Current action and preconditions to check: trajectory_clear

Your task: For each precondition in the list above, predict whether it will hold at this action.

Consider the current scene as observed from the mobile robot's camera, and analyze the predicted future states of all dynamic agents (e.g., people, animals, vehicles, or any moving entities) within the NEXT SECOND.

IMPORTANT: Only answer "very likely" if you are absolutely certain—based on strong, clear evidence—that a dynamic agent will violate the precondition in the predicted future state. Do NOT answer "very likely" for unlikely, ambiguous, or low-probability risks.

Ask yourself for each precondition: Is there a high probability, with clear and convincing evidence, that the predicted future states of any dynamic agent will interfere with the predicted future state of the currently executing action within the NEXT SECOND, causing that precondition to fail?

Assess the risk level based on these predictions. Use "likely" or "very likely" if motions create a clear risk of interference.

Use "neutral" or "improbable" if agents are nearby but their predicted paths are clearly diverging or non-conflicting.

Failure Risk Categories: "very improbable", "improbable", "neutral", "likely", "very likely"

Answer Format: Output ONLY the probability_of_failure value from these categories: "very improbable", "improbable", "neutral", "likely", "very likely"

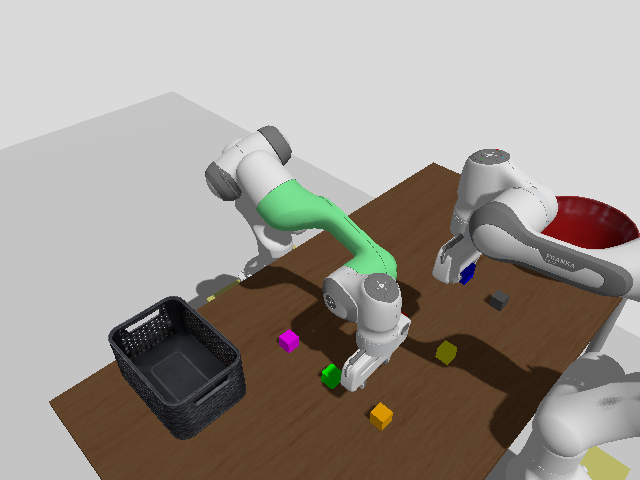

Answer: improbable